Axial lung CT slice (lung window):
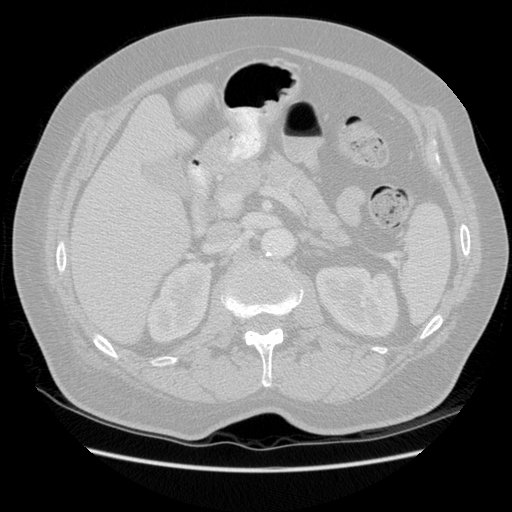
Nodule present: no